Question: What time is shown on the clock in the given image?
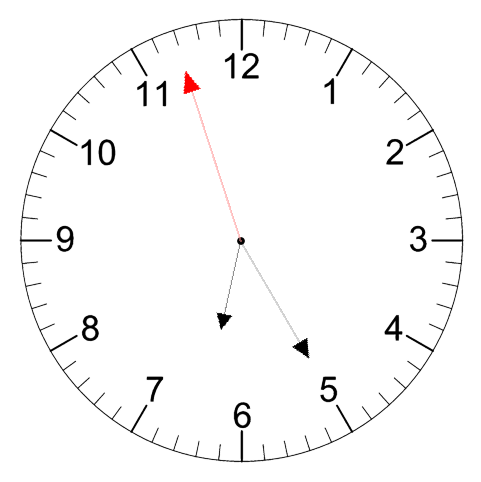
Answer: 06:24:57